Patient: sex F, age 58
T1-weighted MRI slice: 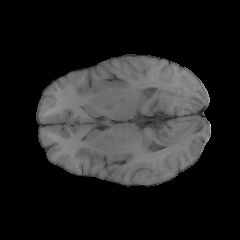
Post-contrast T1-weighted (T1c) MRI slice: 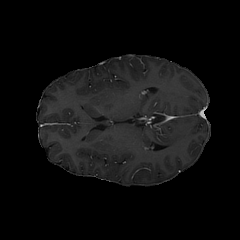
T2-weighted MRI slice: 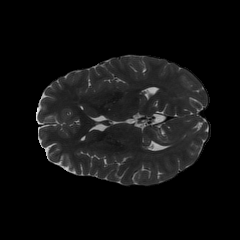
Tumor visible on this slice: no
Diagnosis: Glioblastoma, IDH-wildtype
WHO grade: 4